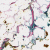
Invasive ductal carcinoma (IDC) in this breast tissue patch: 0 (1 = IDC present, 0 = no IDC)